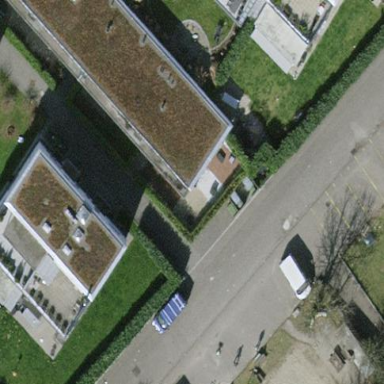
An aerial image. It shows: Terrace building.